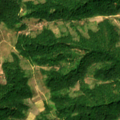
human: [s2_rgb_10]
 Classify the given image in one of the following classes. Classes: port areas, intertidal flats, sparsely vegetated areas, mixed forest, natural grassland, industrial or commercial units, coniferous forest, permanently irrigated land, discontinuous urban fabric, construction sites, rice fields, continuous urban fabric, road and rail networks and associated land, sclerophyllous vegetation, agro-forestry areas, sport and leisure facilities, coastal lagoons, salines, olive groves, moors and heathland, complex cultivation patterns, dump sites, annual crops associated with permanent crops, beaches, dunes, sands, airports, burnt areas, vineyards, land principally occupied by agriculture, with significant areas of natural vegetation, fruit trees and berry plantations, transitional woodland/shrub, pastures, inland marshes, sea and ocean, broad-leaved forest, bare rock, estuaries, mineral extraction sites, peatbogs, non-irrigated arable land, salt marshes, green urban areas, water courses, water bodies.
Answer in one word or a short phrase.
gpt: pastures, complex cultivation patterns, broad-leaved forest